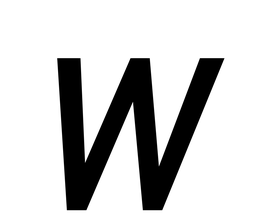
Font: Roboto-Italic_Condensed_Italic